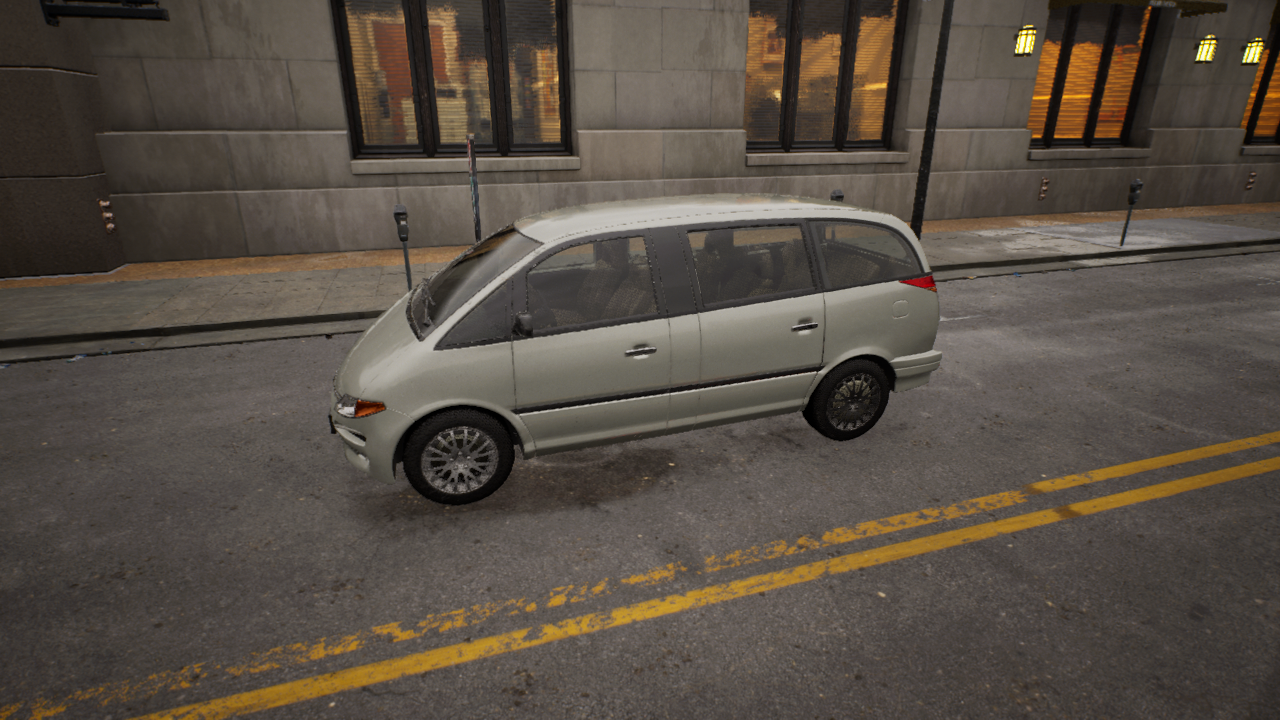
Venue: downtown
Lighting: golden hour
Vehicle rig: minivan